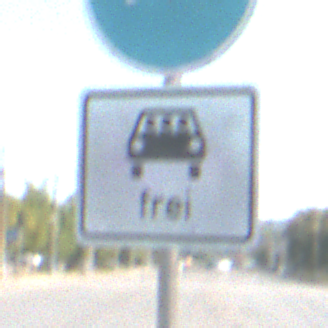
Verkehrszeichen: MehrfachbesetzePersonenkraftwagenFrei
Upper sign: Busssonderstreifen
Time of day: Midday
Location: Outdoor (Urban)
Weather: Clear
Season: NotSpecified
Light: Natural